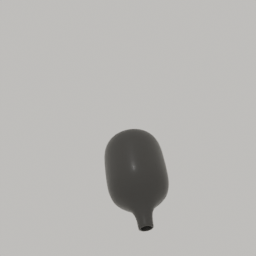
Label: decoration